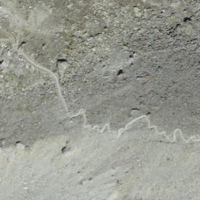
EUNIS habitat code: 48
Species observed at this site:
Sempervivum montanum